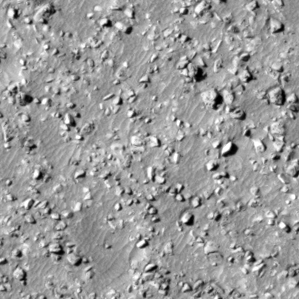
Label: non_frost